Question: I'm still working on an image processing project that makes use of HLSL shaders to add Photoshop-esque filters like drop shadow, bevel and so on. Now I'm searching for an approach to implement an outer glow effect in HLSL.
I'm currently experimenting with the following idea:
1) Scale the current texture to create the glow (parameter: glowSize, which sets the size of the outline)
2) Blur horizontal
3) Blur vertical, change color of blur to glow color and add original texture on top
I'm using the following multi pass HLSL shader for rendering the glow:
'''
float4 PS_Scale(VS_OUTPUT IN) : COLOR0
{
float2 tex = IN.texture0;
float2 scaleCenter = float2(0.5f, 0.5f);
float2 scaleTex = (tex - scaleCenter) * glowSize + scaleCenter;
return tex2D(foreground, scaleTex);
}
float4 PS_GlowH(VS_OUTPUT IN) : COLOR0
{
float2 Tex = IN.texture0;
float4 sum = float4(0.0, 0.0, 0.0, 0.0);
sum += tex2D(secondForeground, float2(Tex.x - 4.0*blur, Tex.y))*0.05;
sum += tex2D(secondForeground, float2(Tex.x - 3.0*blur, Tex.y))*0.09;
sum += tex2D(secondForeground, float2(Tex.x - 2.0*blur, Tex.y))*0.12;
sum += tex2D(secondForeground, float2(Tex.x - blur, Tex.y))*0.15;
sum += tex2D(secondForeground, float2(Tex.x, Tex.y))*0.16;
sum += tex2D(secondForeground, float2(Tex.x + blur, Tex.y))*0.15;
sum += tex2D(secondForeground, float2(Tex.x + 2.0*blur, Tex.y))*0.12;
sum += tex2D(secondForeground, float2(Tex.x + 3.0*blur, Tex.y))*0.09;
sum += tex2D(secondForeground, float2(Tex.x + 4.0*blur, Tex.y))*0.05;
return sum;
}
float4 PS_GlowV(VS_OUTPUT IN) : COLOR0
{
float2 Tex = IN.texture0;
float4 sum = float4(0.0, 0.0, 0.0, 0.0);
sum += tex2D(secondForeground, float2(Tex.x, Tex.y - 4.0*blur))*0.05;
sum += tex2D(secondForeground, float2(Tex.x, Tex.y - 3.0*blur))*0.09;
sum += tex2D(secondForeground, float2(Tex.x, Tex.y - 2.0*blur))*0.12;
sum += tex2D(secondForeground, float2(Tex.x, Tex.y - blur))*0.15;
sum += tex2D(secondForeground, float2(Tex.x, Tex.y))*0.16;
sum += tex2D(secondForeground, float2(Tex.x, Tex.y + blur))*0.15;
sum += tex2D(secondForeground, float2(Tex.x, Tex.y + 2.0*blur))*0.12;
sum += tex2D(secondForeground, float2(Tex.x, Tex.y + 3.0*blur))*0.09;
sum += tex2D(secondForeground, float2(Tex.x, Tex.y + 4.0*blur))*0.05;
float4 result = sum * opacity;
result.rgb = float3(glowColor.r, glowColor.g, glowColor.b) / 255.0f;
float4 src = tex2D(foreground, IN.texture0.xy);
return result * (1-src.a) + src;
}
'''
The outcome of this code looks ok when using simple shapes like an ellipse, but doesn't work when applying the shader on text:

It's obvious that there's an issue with the scaling. I don't have any clue how to scale the original texture to use it as an outline. Is that even possible? Any other ideas how to implement an outer glow or outline filter in HLSL?
Thank you in advance.
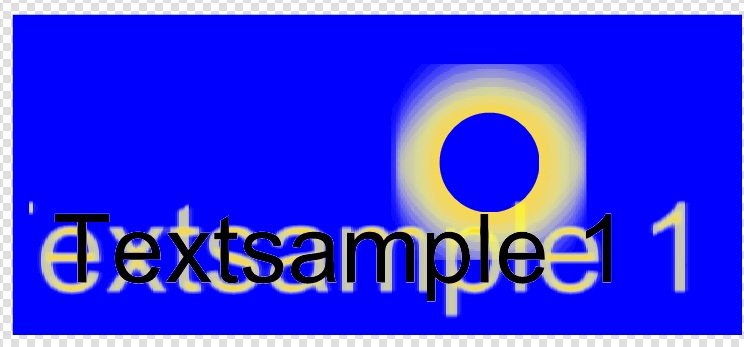
Answer: Your scaling strategy cannot be applied in this situation. Throw the scaling step away, use only blur steps and the composing step. It will work.
Let me show you how the blur shader creates a glow effect.
A : There is a original image.

B : Change the color of the image, and apply the blur shader.

C : Combine the blurred image with the original image.

If you want to control a glow size, use a kernel size of blur steps for that, instead of scaling. I used gaussian blurs to create below images.
-

-

-